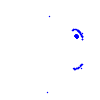
Particle: pion